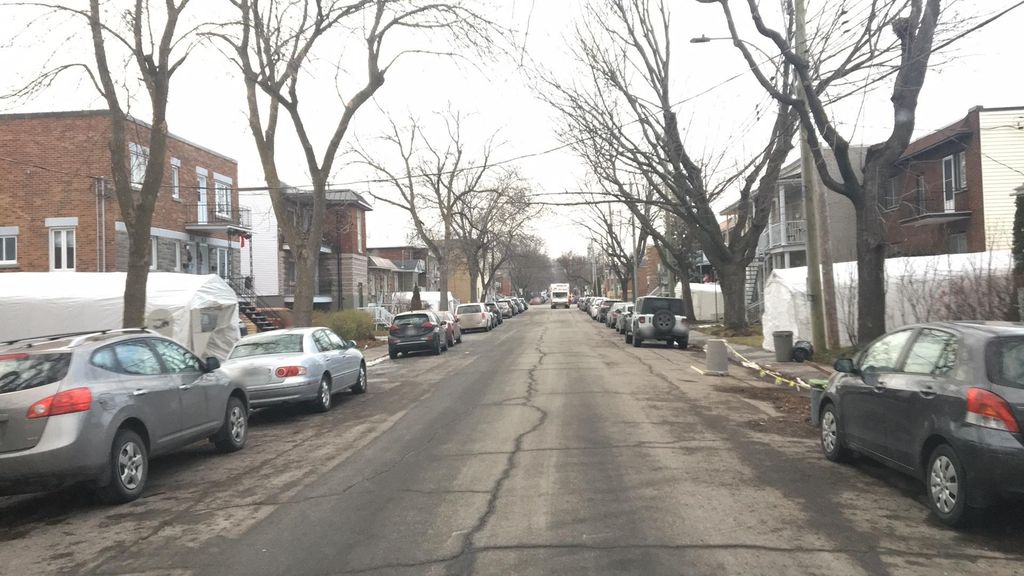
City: montreal